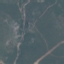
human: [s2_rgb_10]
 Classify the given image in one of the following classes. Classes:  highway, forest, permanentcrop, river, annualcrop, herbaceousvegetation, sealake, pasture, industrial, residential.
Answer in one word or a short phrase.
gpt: HerbaceousVegetation